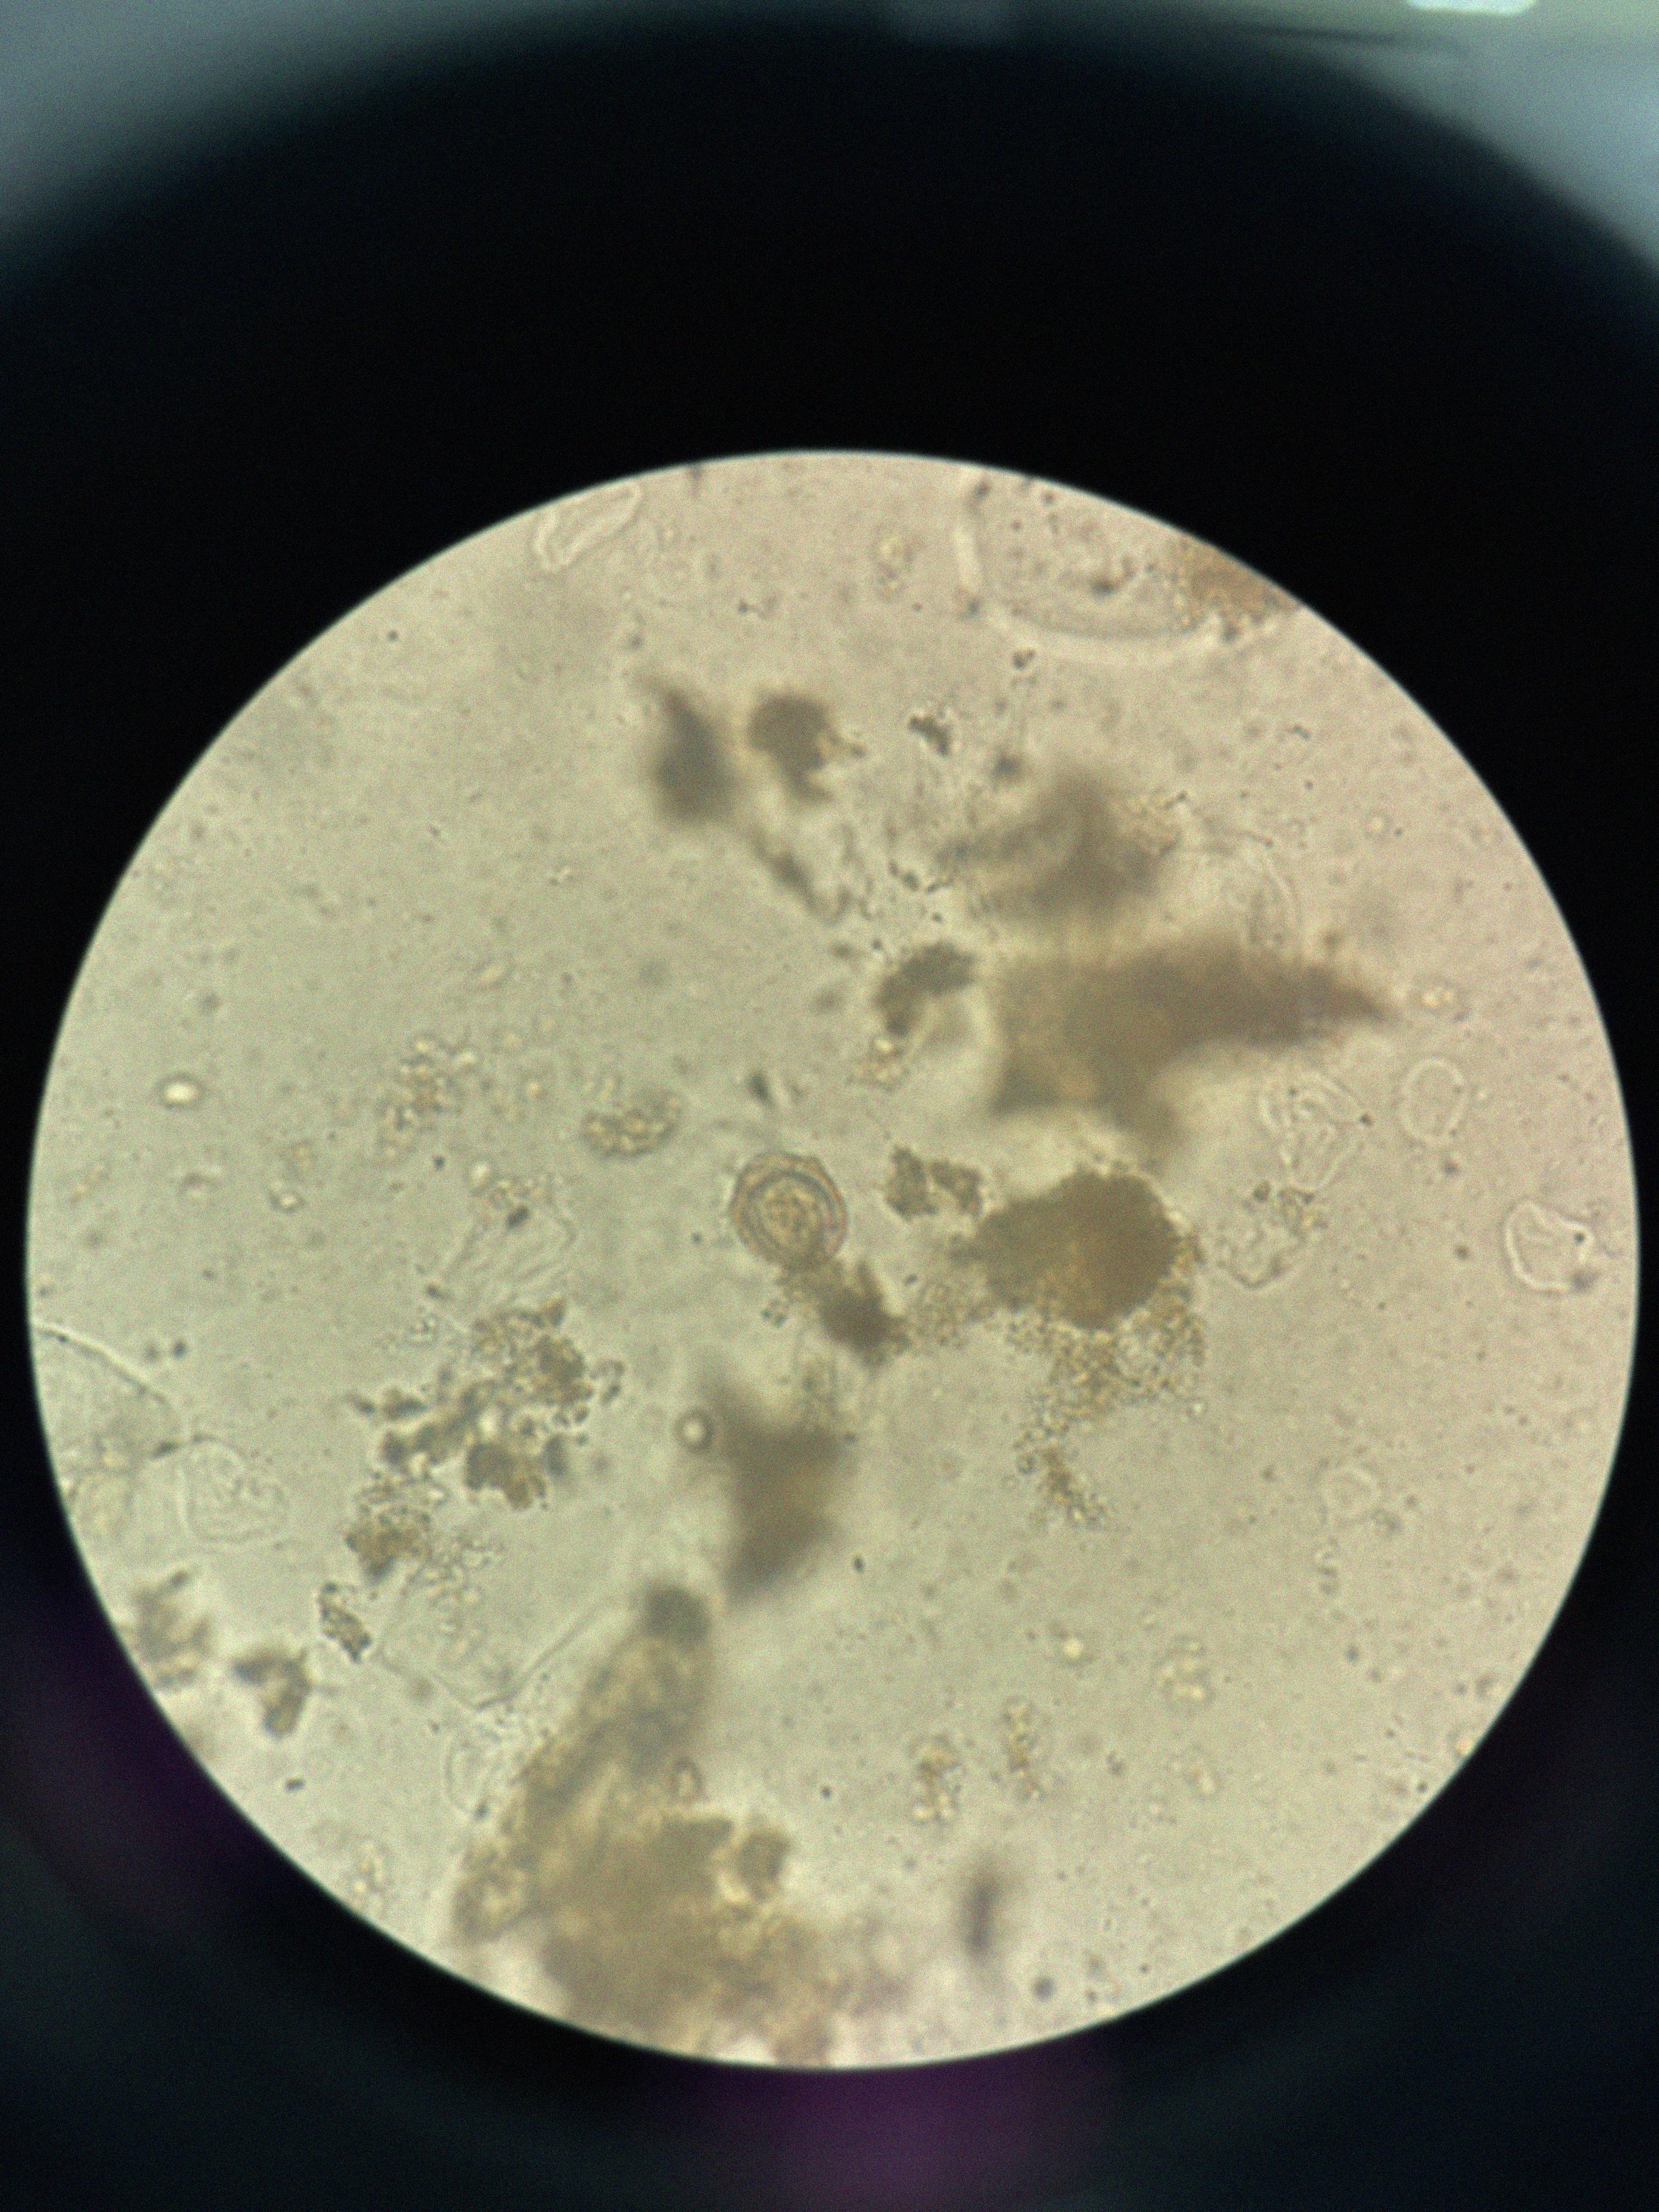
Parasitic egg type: Hymenolepis nana